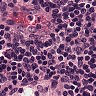
Metastatic tissue present: no